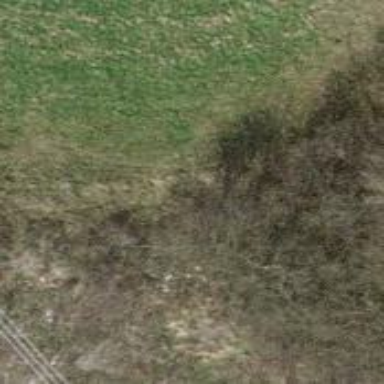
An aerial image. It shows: Grassy path.